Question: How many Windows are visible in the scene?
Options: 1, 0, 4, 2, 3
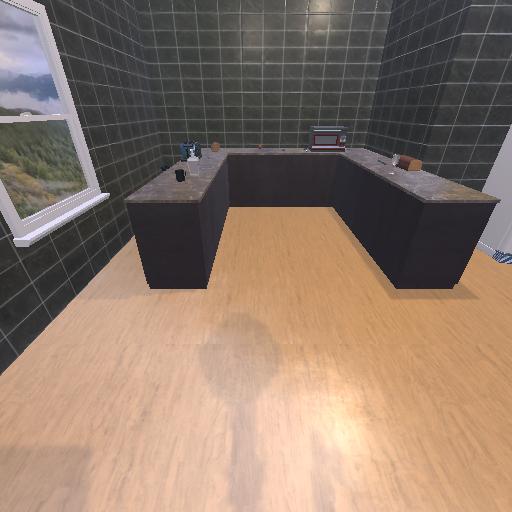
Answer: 1